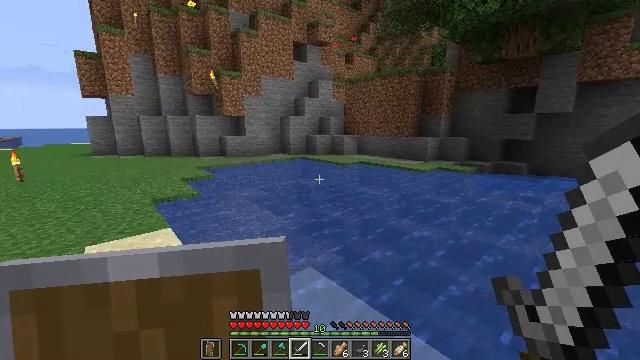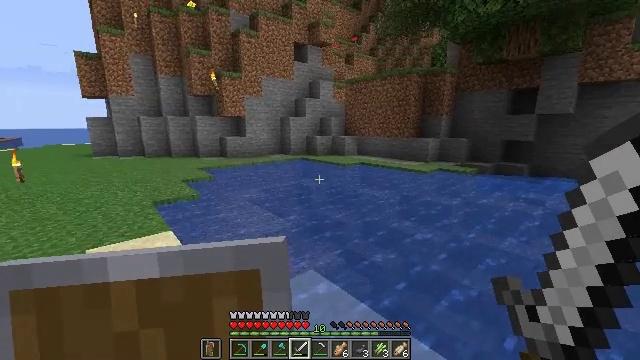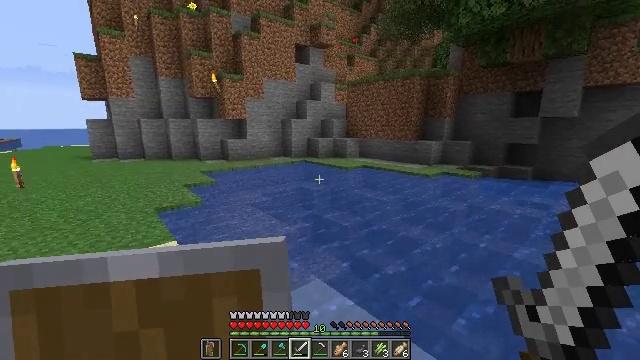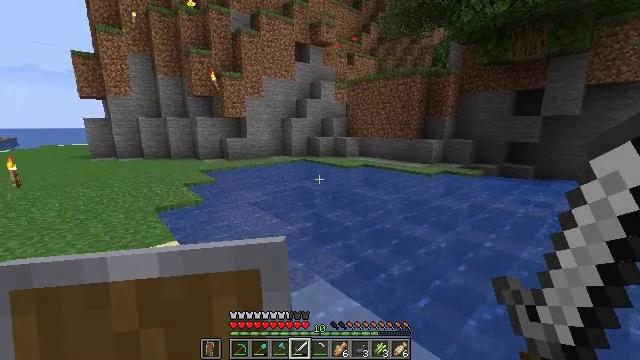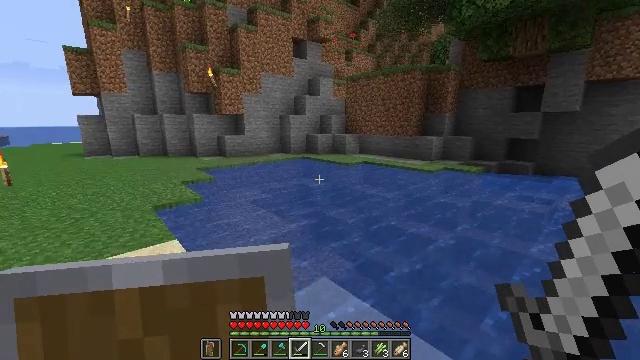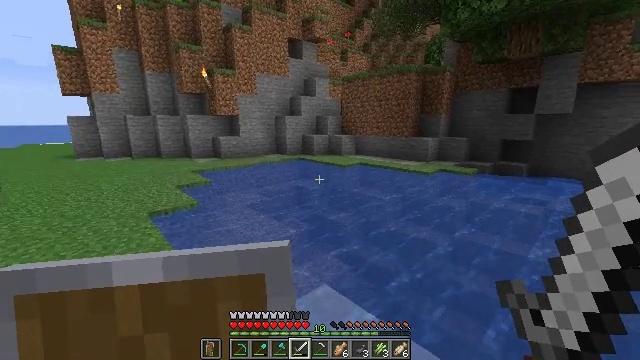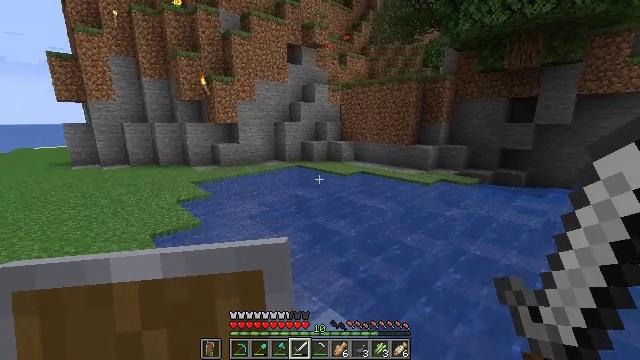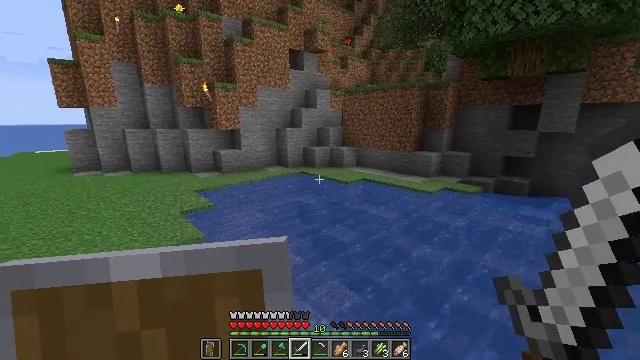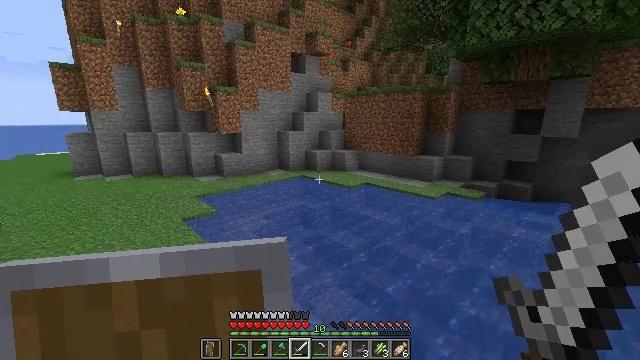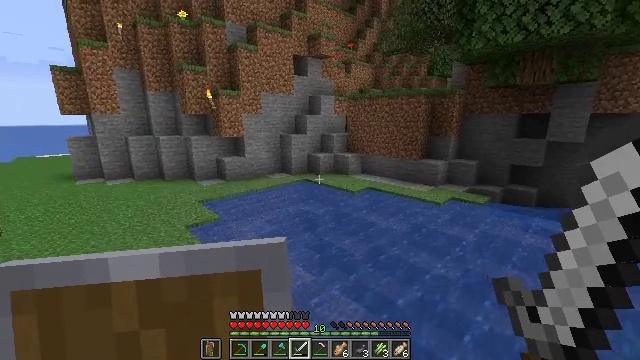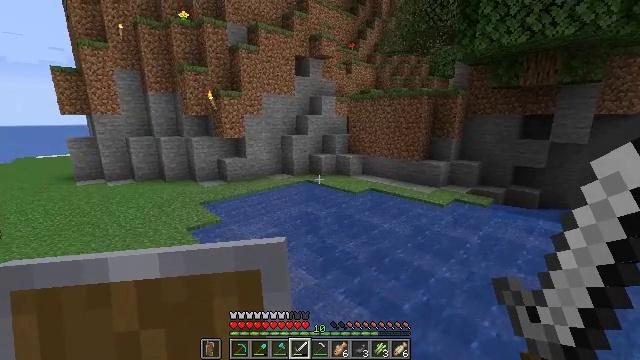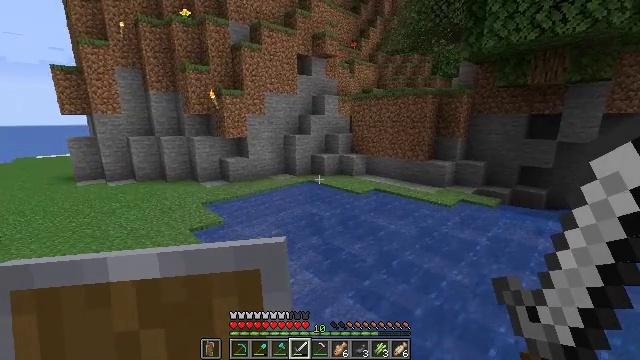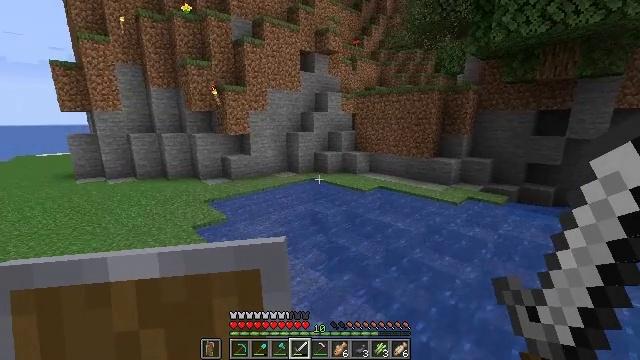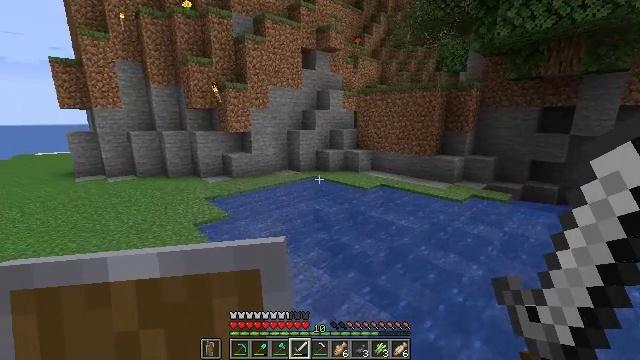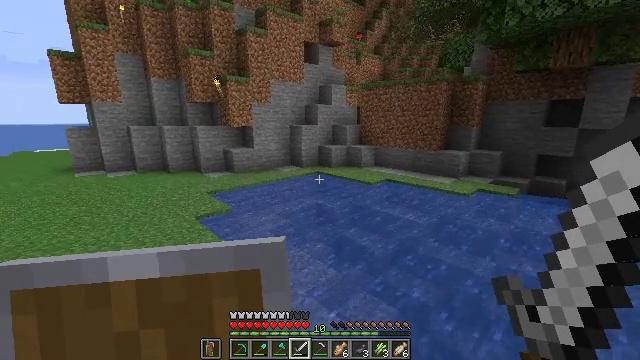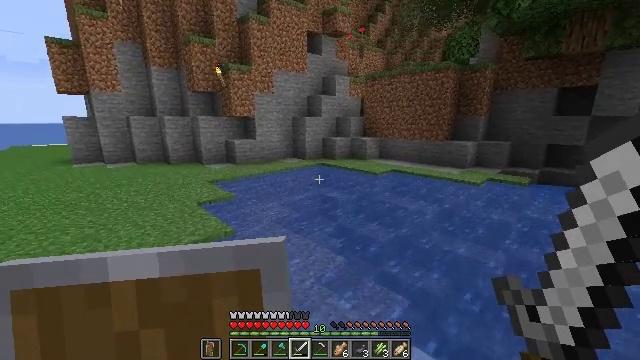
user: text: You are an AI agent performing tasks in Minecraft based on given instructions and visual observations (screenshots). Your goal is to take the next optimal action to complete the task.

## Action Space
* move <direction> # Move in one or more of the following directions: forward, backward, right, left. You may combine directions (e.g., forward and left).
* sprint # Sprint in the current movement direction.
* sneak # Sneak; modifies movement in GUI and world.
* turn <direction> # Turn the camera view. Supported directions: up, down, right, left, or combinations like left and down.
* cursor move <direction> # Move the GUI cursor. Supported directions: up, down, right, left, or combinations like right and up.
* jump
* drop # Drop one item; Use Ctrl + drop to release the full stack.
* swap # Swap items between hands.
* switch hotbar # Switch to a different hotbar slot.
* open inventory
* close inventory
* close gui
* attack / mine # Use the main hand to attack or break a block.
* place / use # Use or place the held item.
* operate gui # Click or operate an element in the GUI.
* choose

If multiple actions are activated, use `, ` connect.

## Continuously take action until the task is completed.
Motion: motion action
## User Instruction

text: Get cooked cod by cooking cod in the furnace.
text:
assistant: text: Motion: move forward and move left, jump
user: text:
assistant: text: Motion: move forward and move left, jump
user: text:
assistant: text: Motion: move forward and move left, jump
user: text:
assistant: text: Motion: move forward and move left, jump
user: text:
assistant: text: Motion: move forward and move left, turn right, jump
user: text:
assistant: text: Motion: move forward and move left, jump
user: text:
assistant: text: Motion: move forward and move left
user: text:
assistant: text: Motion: move forward and move left
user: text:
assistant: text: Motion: move forward and move left
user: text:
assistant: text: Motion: move forward and move left
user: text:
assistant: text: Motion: move forward and move left
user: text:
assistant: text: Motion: move forward and move left, jump
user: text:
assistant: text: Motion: move forward and move left, jump
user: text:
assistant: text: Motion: move forward and move left, jump
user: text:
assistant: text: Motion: move forward and move left, jump
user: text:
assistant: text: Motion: move forward and move left, jump
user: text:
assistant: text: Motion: move forward and move left, jump
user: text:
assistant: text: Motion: move forward and move left, turn left and down
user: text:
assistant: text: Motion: move forward and move left, turn left and down
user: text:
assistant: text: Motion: move forward and move left, turn left and down
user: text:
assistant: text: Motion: move forward and move left, turn left and down
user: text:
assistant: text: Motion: move forward and move left, turn left and down
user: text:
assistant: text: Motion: move forward, turn left
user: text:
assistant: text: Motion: move forward, turn left
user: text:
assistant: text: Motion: move forward, turn left and down
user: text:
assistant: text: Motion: move forward, turn left and down, jump
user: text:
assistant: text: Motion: move forward, jump
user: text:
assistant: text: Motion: move forward, jump
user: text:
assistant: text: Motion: move forward, jump
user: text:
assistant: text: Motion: move forward, jump